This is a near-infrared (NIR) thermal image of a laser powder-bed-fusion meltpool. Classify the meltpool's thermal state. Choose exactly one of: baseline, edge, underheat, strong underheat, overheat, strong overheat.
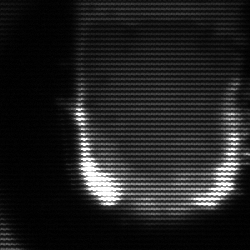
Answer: baseline